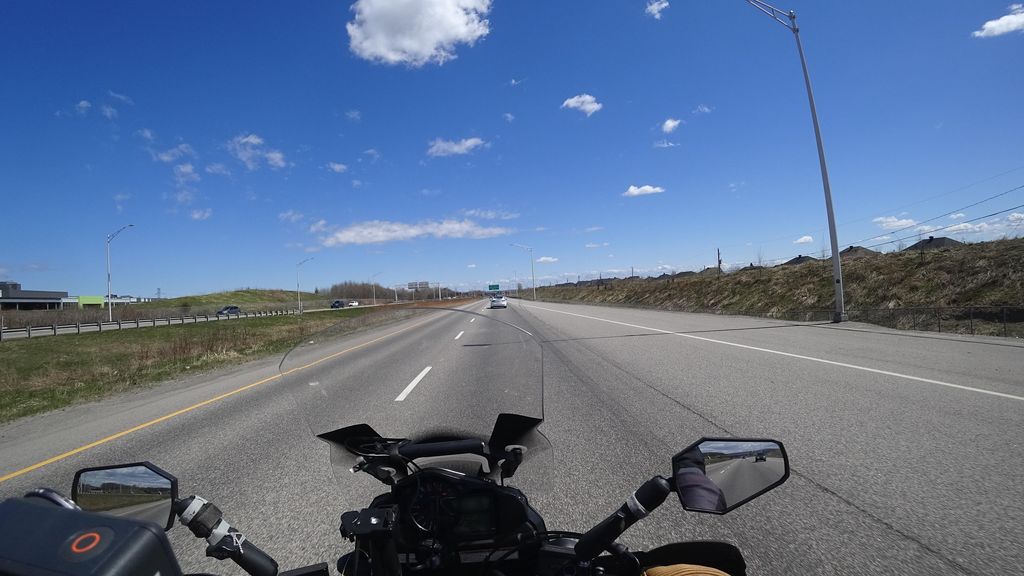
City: quebec_city